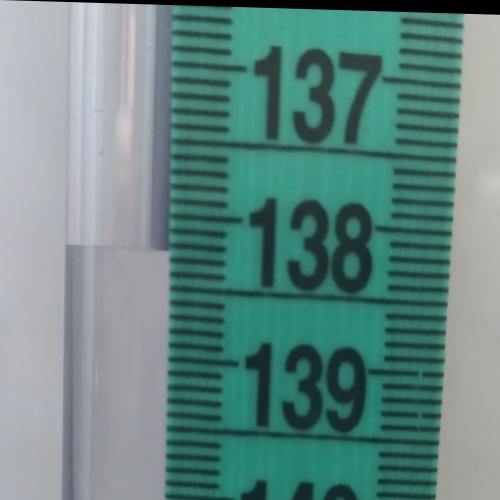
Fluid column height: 138.2 cm